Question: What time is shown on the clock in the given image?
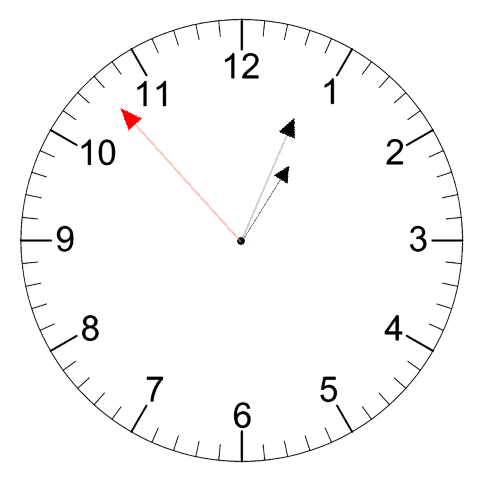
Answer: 01:03:53